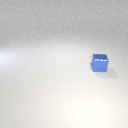
small blue metal cube